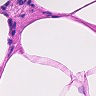
Metastatic tissue present: no